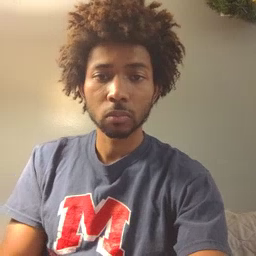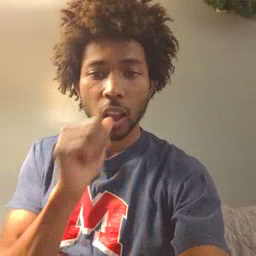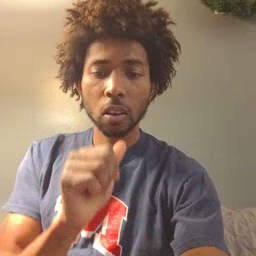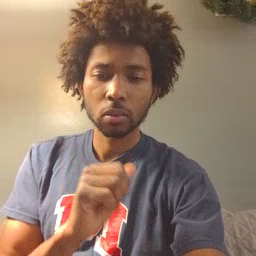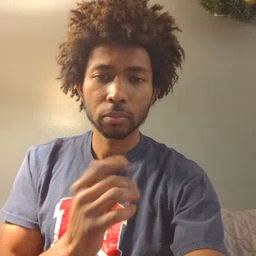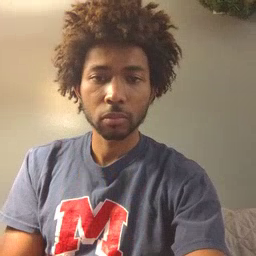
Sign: not